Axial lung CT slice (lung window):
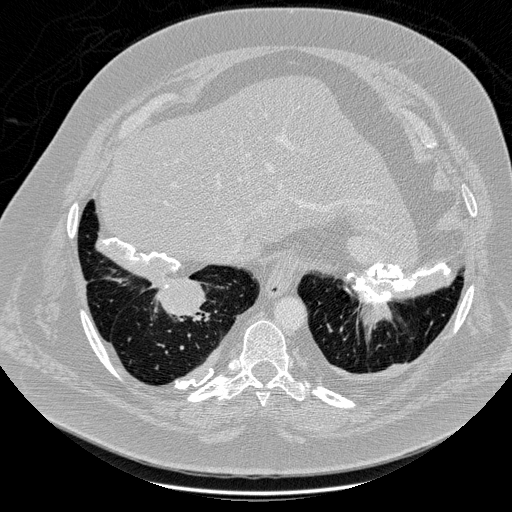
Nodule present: yes
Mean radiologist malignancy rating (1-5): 5